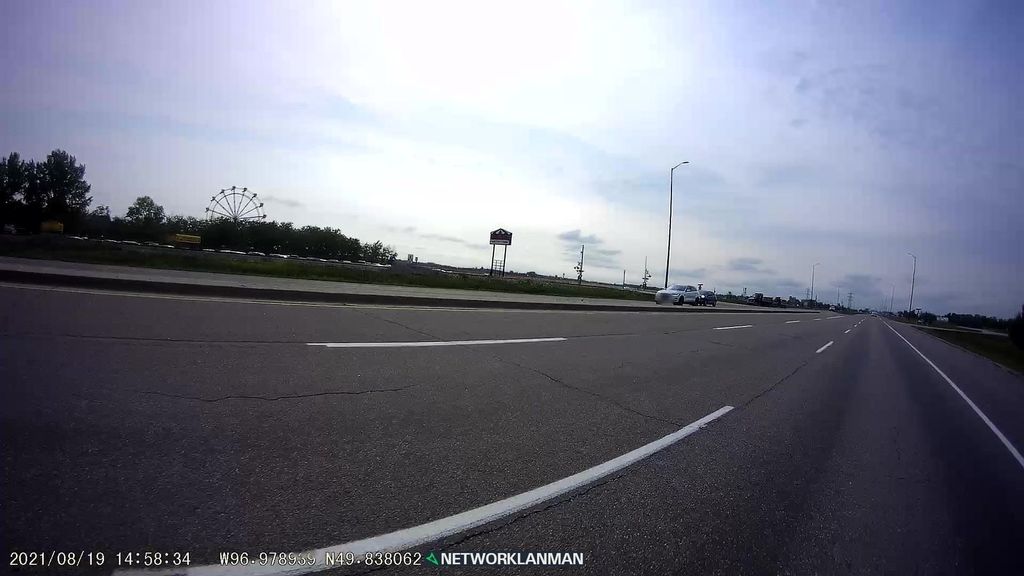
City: winnipeg